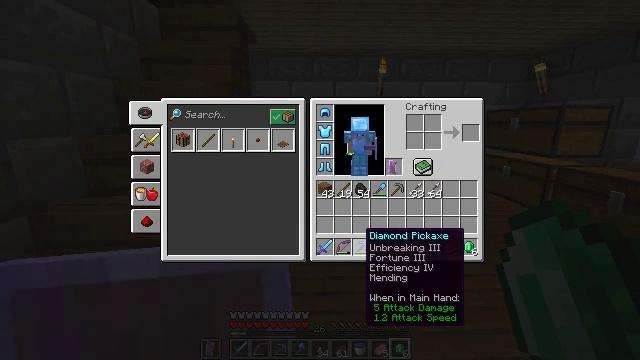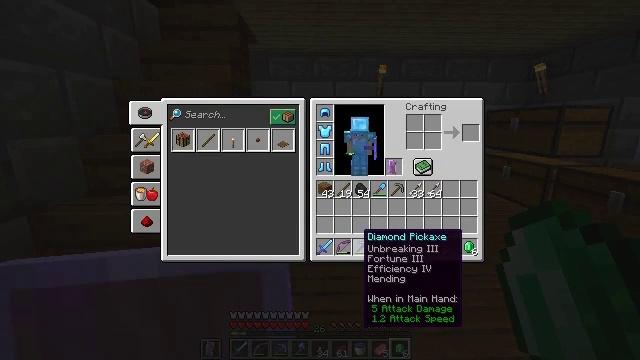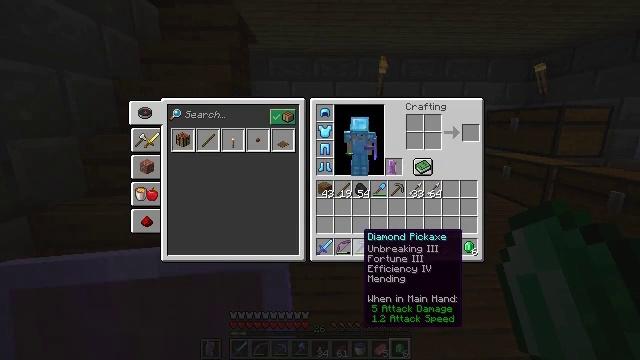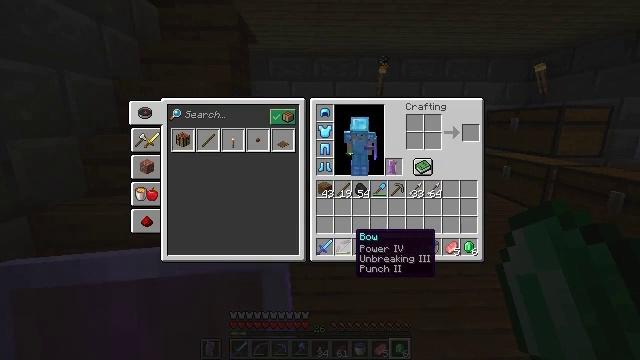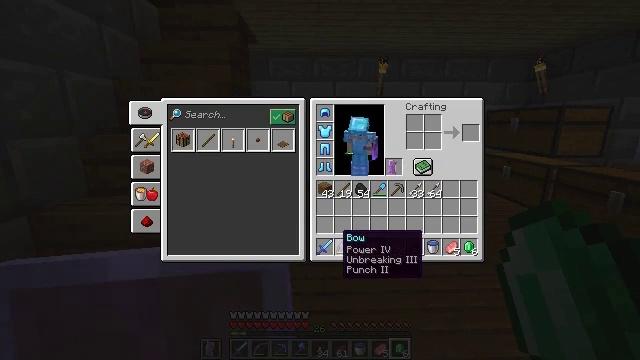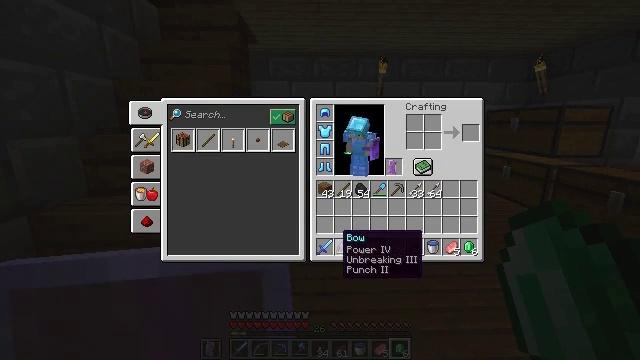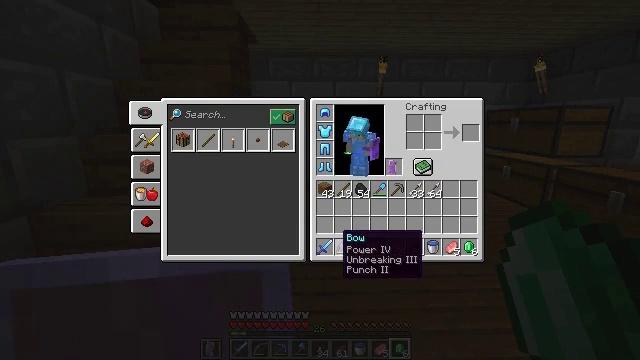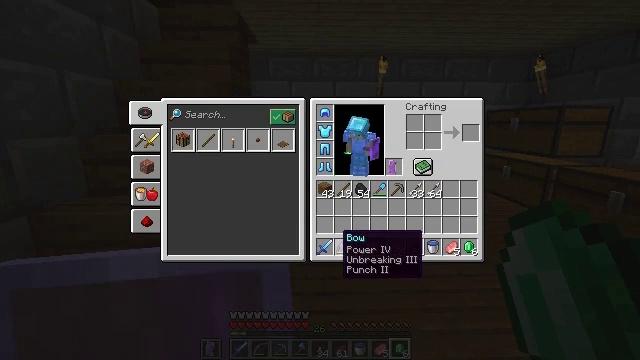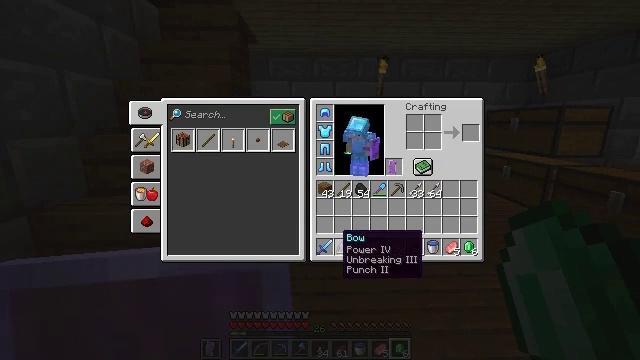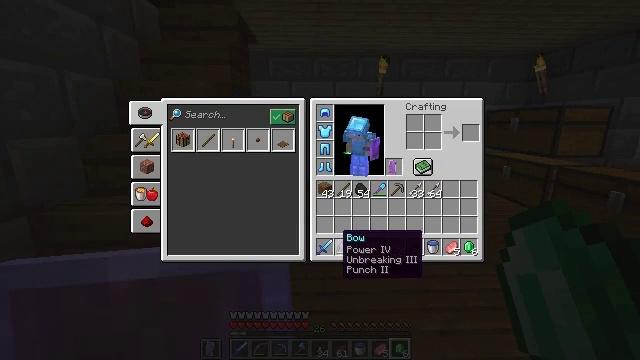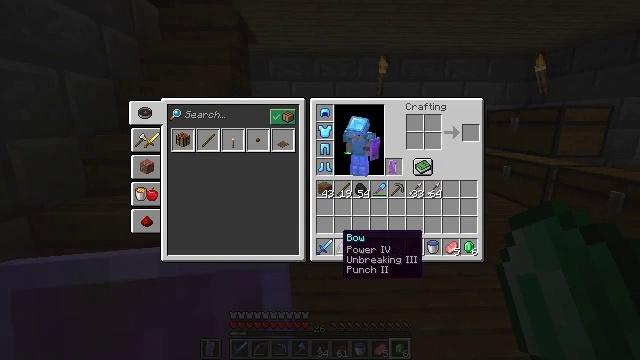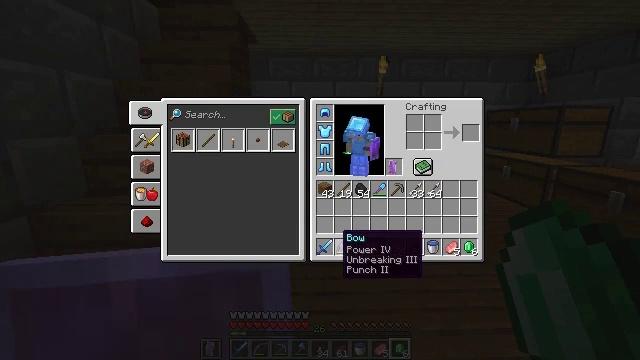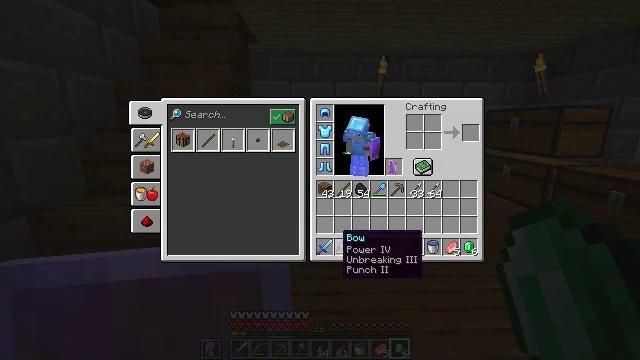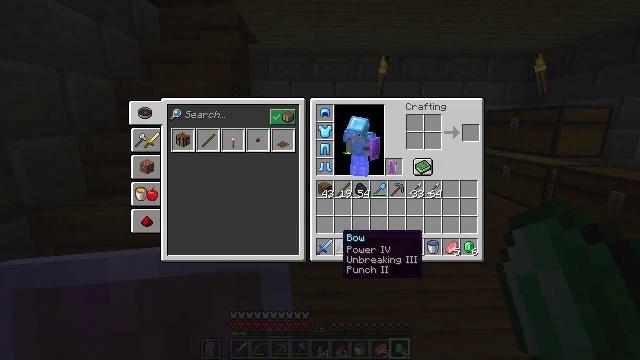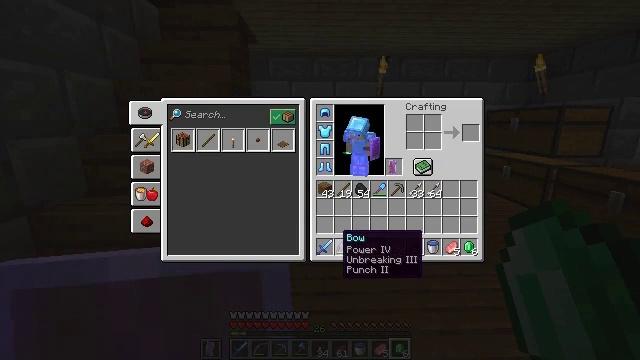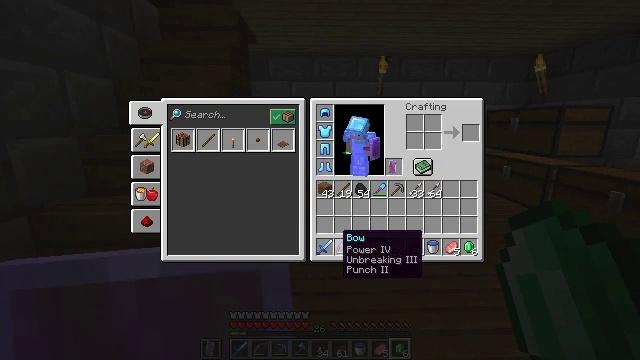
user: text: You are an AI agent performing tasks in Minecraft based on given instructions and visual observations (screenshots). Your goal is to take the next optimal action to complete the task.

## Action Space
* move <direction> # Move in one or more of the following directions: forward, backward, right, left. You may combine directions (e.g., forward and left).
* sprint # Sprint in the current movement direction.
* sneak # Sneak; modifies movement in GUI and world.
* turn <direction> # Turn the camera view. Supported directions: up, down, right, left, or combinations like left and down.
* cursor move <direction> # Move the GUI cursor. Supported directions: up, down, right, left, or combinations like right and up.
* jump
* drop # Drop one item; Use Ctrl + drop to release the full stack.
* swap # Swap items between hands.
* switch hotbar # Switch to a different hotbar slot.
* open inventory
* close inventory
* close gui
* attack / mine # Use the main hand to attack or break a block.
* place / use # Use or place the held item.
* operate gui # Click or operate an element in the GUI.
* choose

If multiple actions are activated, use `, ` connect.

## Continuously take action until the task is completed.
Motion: motion action
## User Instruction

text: Dig up the grass block for dirt.
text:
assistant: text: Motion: no_op
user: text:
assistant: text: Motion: no_op
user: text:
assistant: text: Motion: cursor move left
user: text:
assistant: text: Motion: cursor move left
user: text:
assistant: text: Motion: no_op
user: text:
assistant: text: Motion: no_op
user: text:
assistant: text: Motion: no_op
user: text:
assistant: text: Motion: no_op
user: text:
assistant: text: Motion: no_op
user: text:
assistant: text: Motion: no_op
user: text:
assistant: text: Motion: no_op
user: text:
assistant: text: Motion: no_op
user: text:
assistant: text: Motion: no_op
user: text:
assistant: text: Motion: no_op
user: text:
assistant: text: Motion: no_op
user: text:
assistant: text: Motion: no_op
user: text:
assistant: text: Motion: no_op
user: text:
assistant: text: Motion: no_op
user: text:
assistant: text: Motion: no_op
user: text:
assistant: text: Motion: no_op
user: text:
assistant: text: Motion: no_op
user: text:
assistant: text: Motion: no_op
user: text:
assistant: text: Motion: no_op
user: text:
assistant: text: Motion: no_op
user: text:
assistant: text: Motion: no_op
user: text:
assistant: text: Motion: no_op
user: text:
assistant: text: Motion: no_op
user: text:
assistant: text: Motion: no_op
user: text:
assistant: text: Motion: no_op
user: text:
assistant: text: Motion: cursor move left